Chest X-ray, PA view. Patient: 35 years old, sex M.
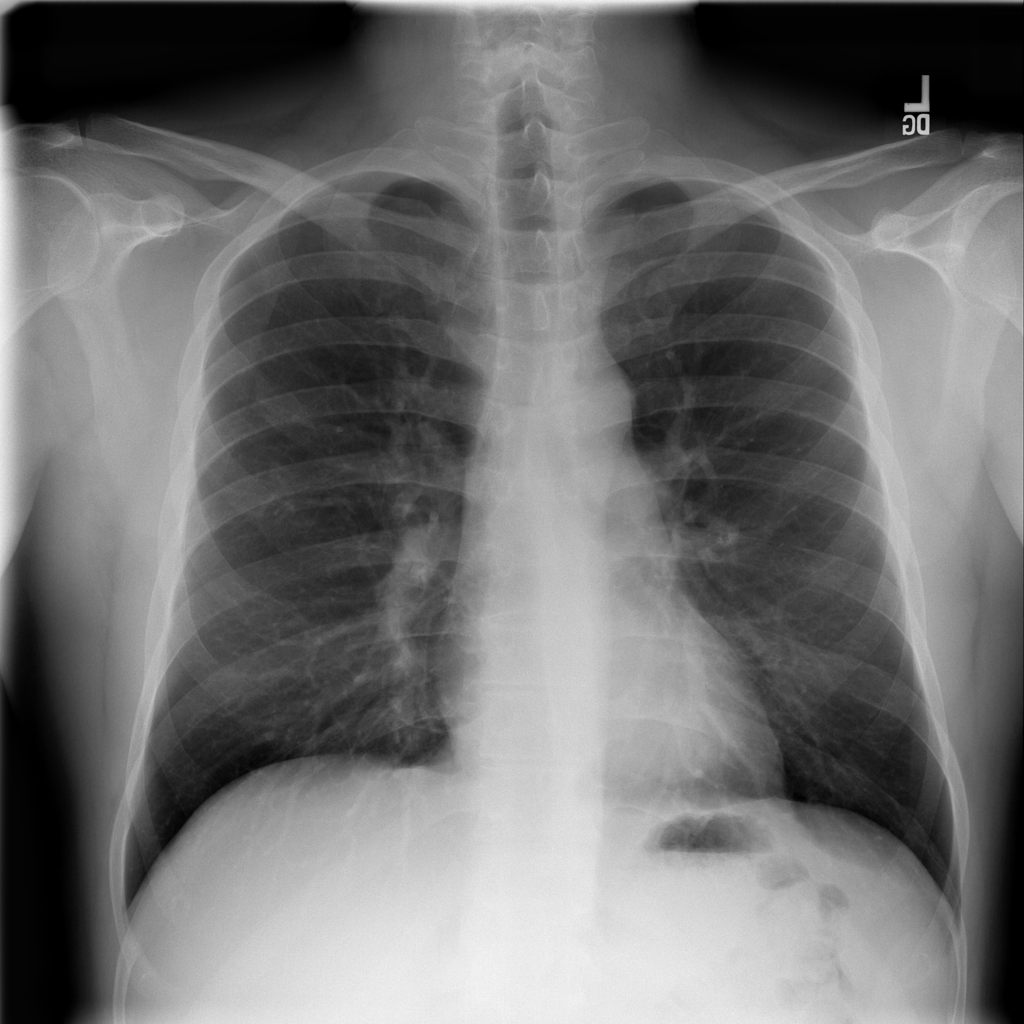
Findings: No Finding